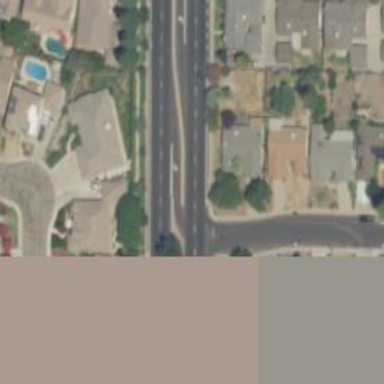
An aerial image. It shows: Asphalt road with secondary link designation.